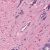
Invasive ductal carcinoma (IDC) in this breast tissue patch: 1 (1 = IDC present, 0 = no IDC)